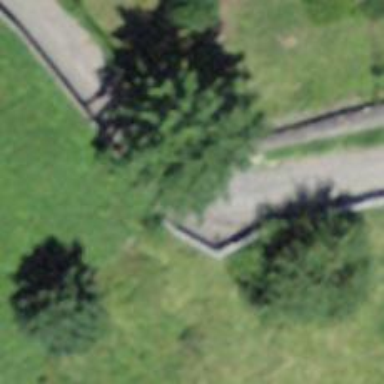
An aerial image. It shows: Retaining wall.